Question: Here is my file to edit in vim ,how can i add four blanks in the head of everyline?
i can do it just as save 'mypython.py' and use
'''
sed 's/^/ /' /mypython.py
'''
how can i do it in the vim?

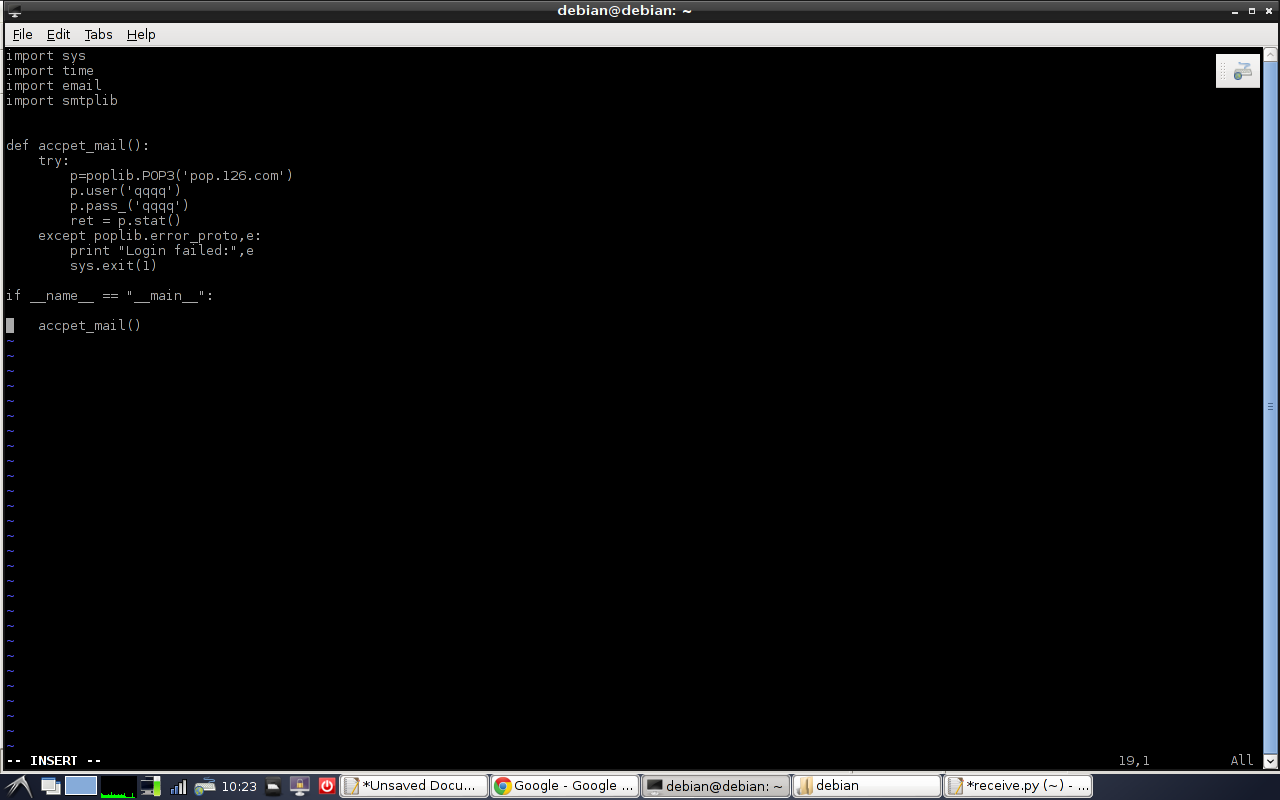
Answer: If you want to know the way of substitution in vim, do a ':h :s',
'''
:%s/^/ /g
'''
(sgmart's answer) is pretty straightforward. and your question is very easy (as easy as you do it with sed) problem for vim.
If you were "lazy" don't want to learn vim too much, you could keep doing your shell way within vim:
'''
:%!sed '/^/ /'
'''
Now you get it, you have full power of sed, awk, (cut, paste, join....) in vim.